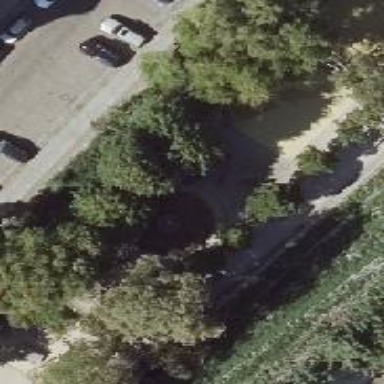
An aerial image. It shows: Playground with roundabout.